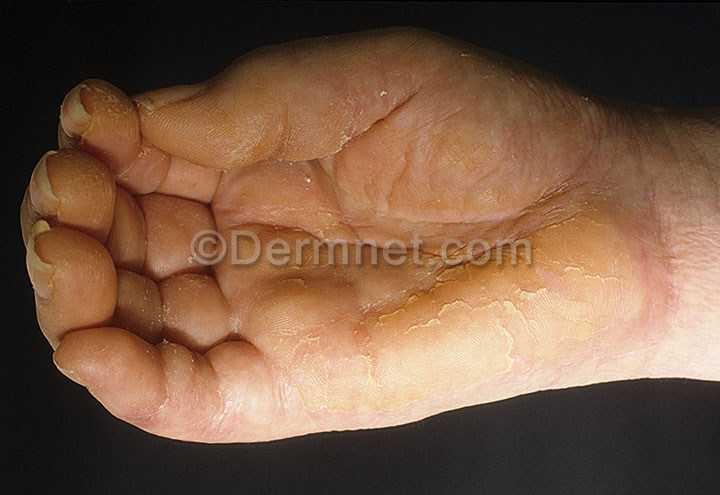
Disease: Lupus and other Connective Tissue diseases